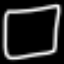
Label: square